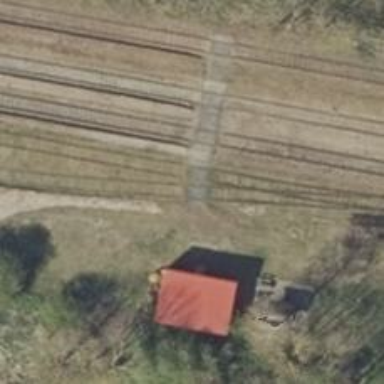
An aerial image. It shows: Preserved rail spur service.